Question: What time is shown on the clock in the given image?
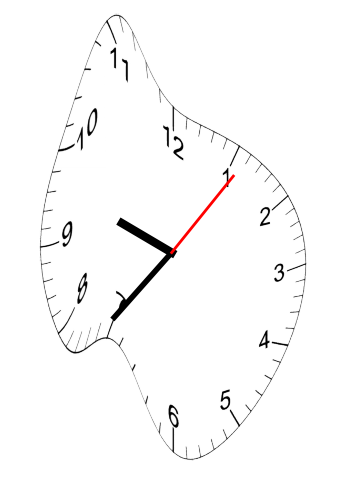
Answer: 09:36:06